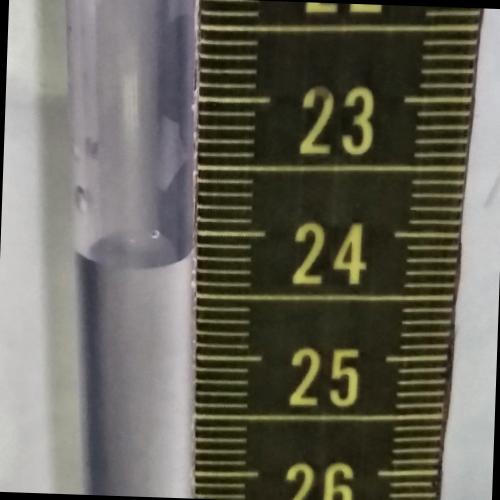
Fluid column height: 24.2 cm